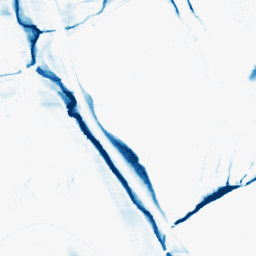
Category: morphological
Decomposition family: morphological_ellipse
Decomposition parameters: operation: closing
width: 5
height: 30
Upsampling method: bspline
Upsampling parameters: scale: 2
Upsampling scale: 2